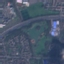
Land use / land cover class: Highway